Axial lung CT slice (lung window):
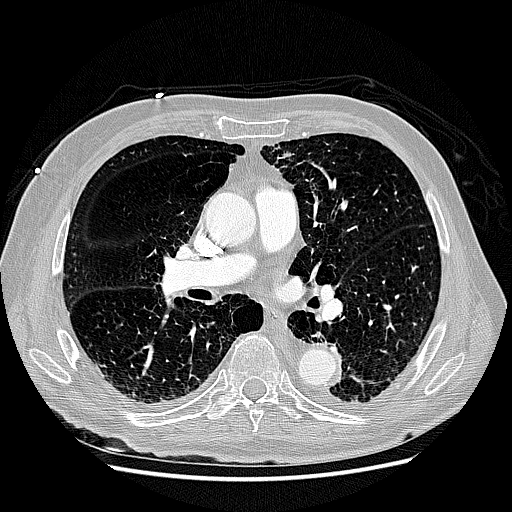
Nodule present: no